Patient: sex M, age 49
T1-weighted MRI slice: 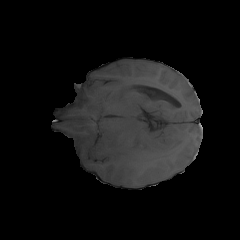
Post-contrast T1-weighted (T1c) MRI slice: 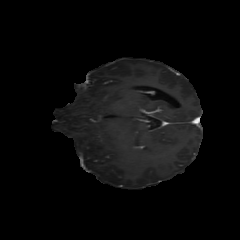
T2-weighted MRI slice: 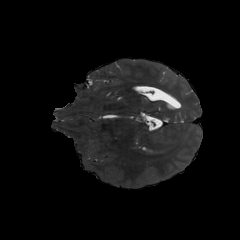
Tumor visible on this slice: no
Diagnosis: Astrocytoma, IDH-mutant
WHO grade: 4